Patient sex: M
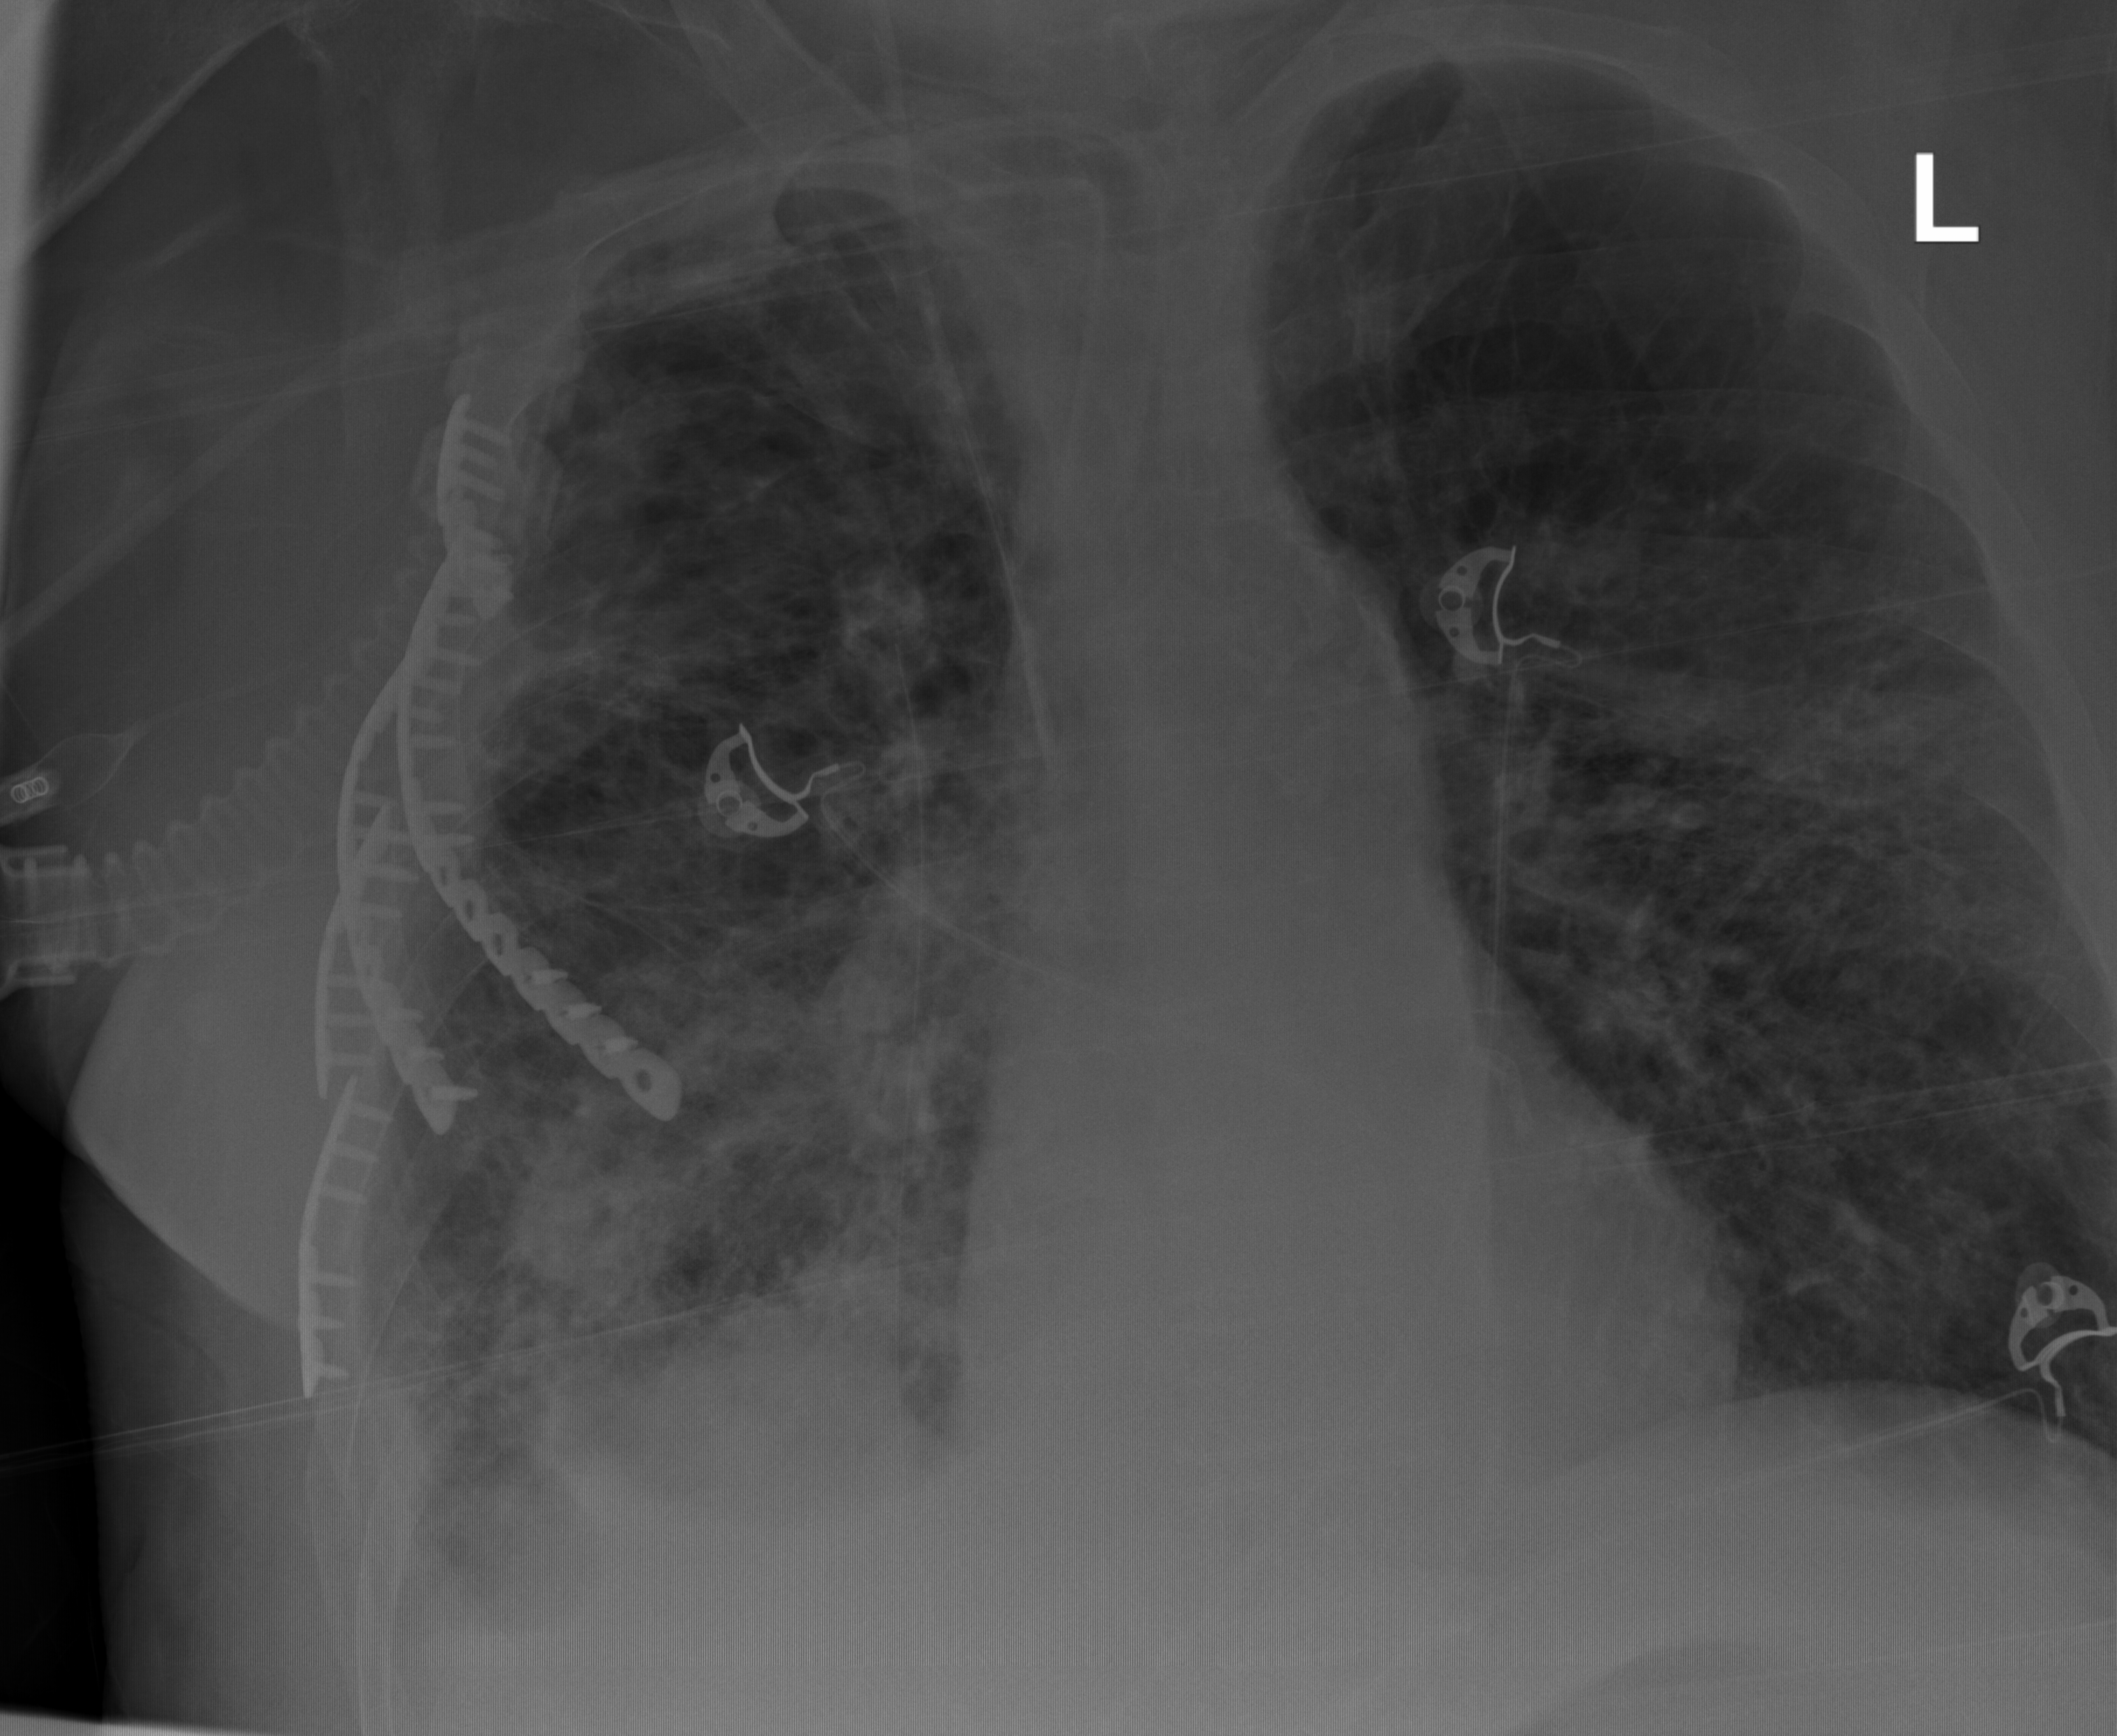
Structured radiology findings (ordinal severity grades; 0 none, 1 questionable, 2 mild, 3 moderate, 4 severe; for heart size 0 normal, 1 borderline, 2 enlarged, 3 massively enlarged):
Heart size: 0
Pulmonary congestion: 2
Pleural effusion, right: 2
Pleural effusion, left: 1
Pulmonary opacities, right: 4
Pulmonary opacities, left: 2
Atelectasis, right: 2
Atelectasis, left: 0